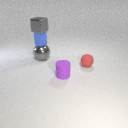
small purple rubber cylinder in front of small red rubber sphere